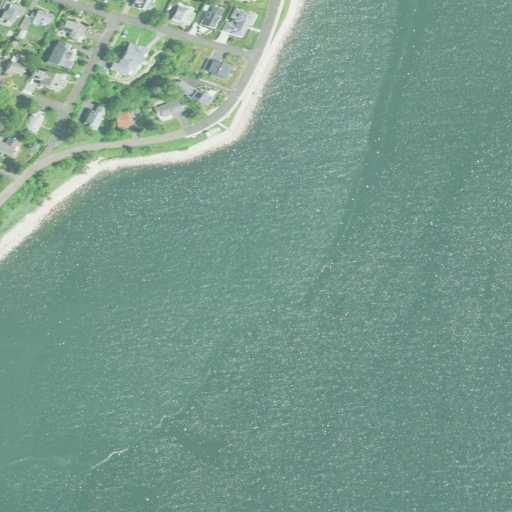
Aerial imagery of beach in Connecticut named Morningside Beach containing open water, medium intensity development, high intensity development, and low intensity development